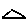
Label: triangle